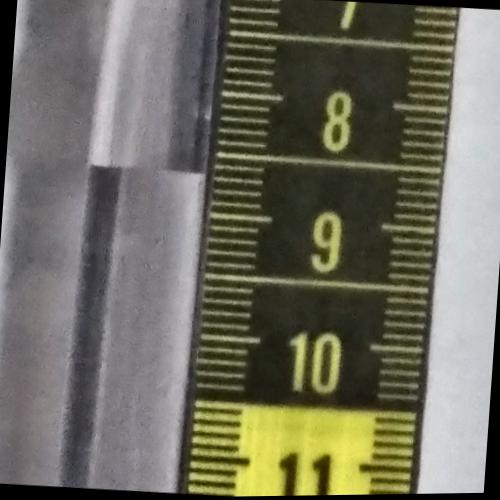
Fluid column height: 8.7 cm